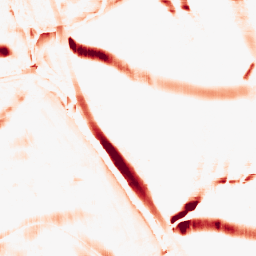
Category: morphological
Decomposition family: rolling_ball
Decomposition parameters: radius: 10
Upsampling method: sinc_hamming
Upsampling parameters: scale: 2
kernel_size: 4
Upsampling scale: 2